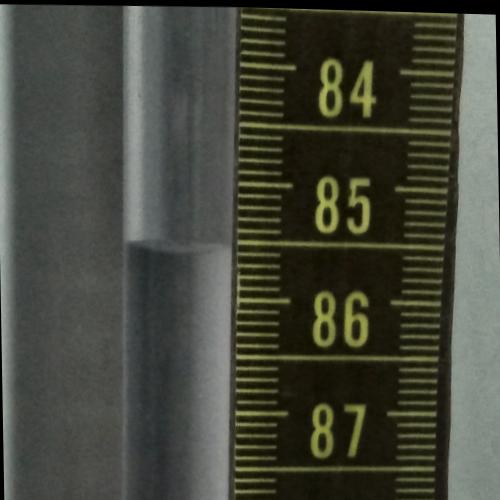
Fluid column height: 85.5 cm